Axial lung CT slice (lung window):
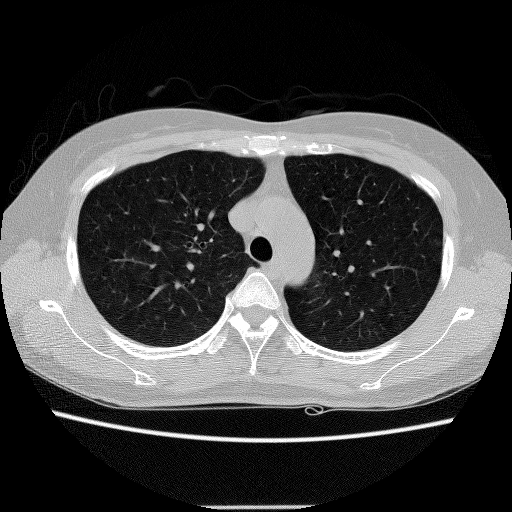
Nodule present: no